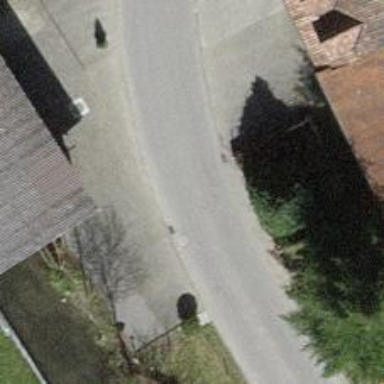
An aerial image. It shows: Smooth asphalt road in residential area.